Question: I'm developing an app with Electron, but I have a problem to exchange a variable between several files.
In my main.js, I create an RxDB database that is used for my entire project. At this level, I also create handlers allowing the communication between the main process and the render process via IPC. These handlers call various Classes that perform various processes including database insertions, modifications, etc.
In my opinion, I haven't found an efficient way to transmit my variable containing my database to my classes.
Ideally, I should be able to call this database variable (declared in 'main.js') at any time from any class. I can't use the IPC system because my returned variable must not be a JSON but absolutely an RxDatabase object.
Here is a very simplified diagram of my main process:

Currently, to share my database variable to my classes:
- 'main.js'- -
Although ugly, this system works. But I think there is a more correct way to do it. Also, it becomes difficult to preserve this variable when a class calls one or more instances of external classes.
Thanks.
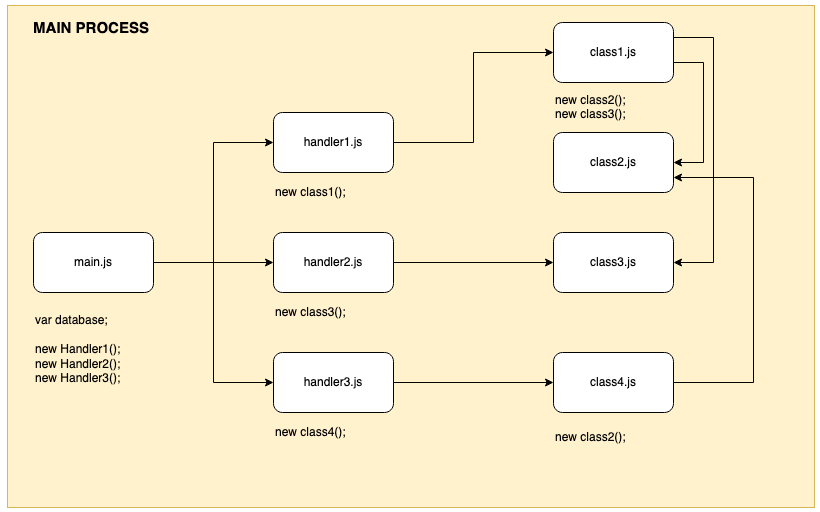
Answer: You can use 'exports.variable = variable' and then 'import { variable } from 'file'' in the other file.